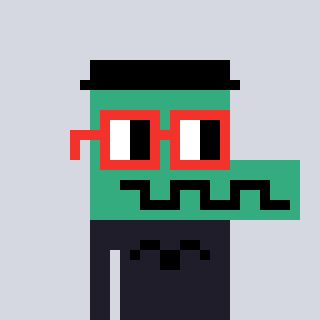
a pixel art character with square red glasses, a crocodile-shaped head and a grayscale-colored body on a cool background